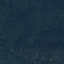
Label: Forest